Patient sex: F
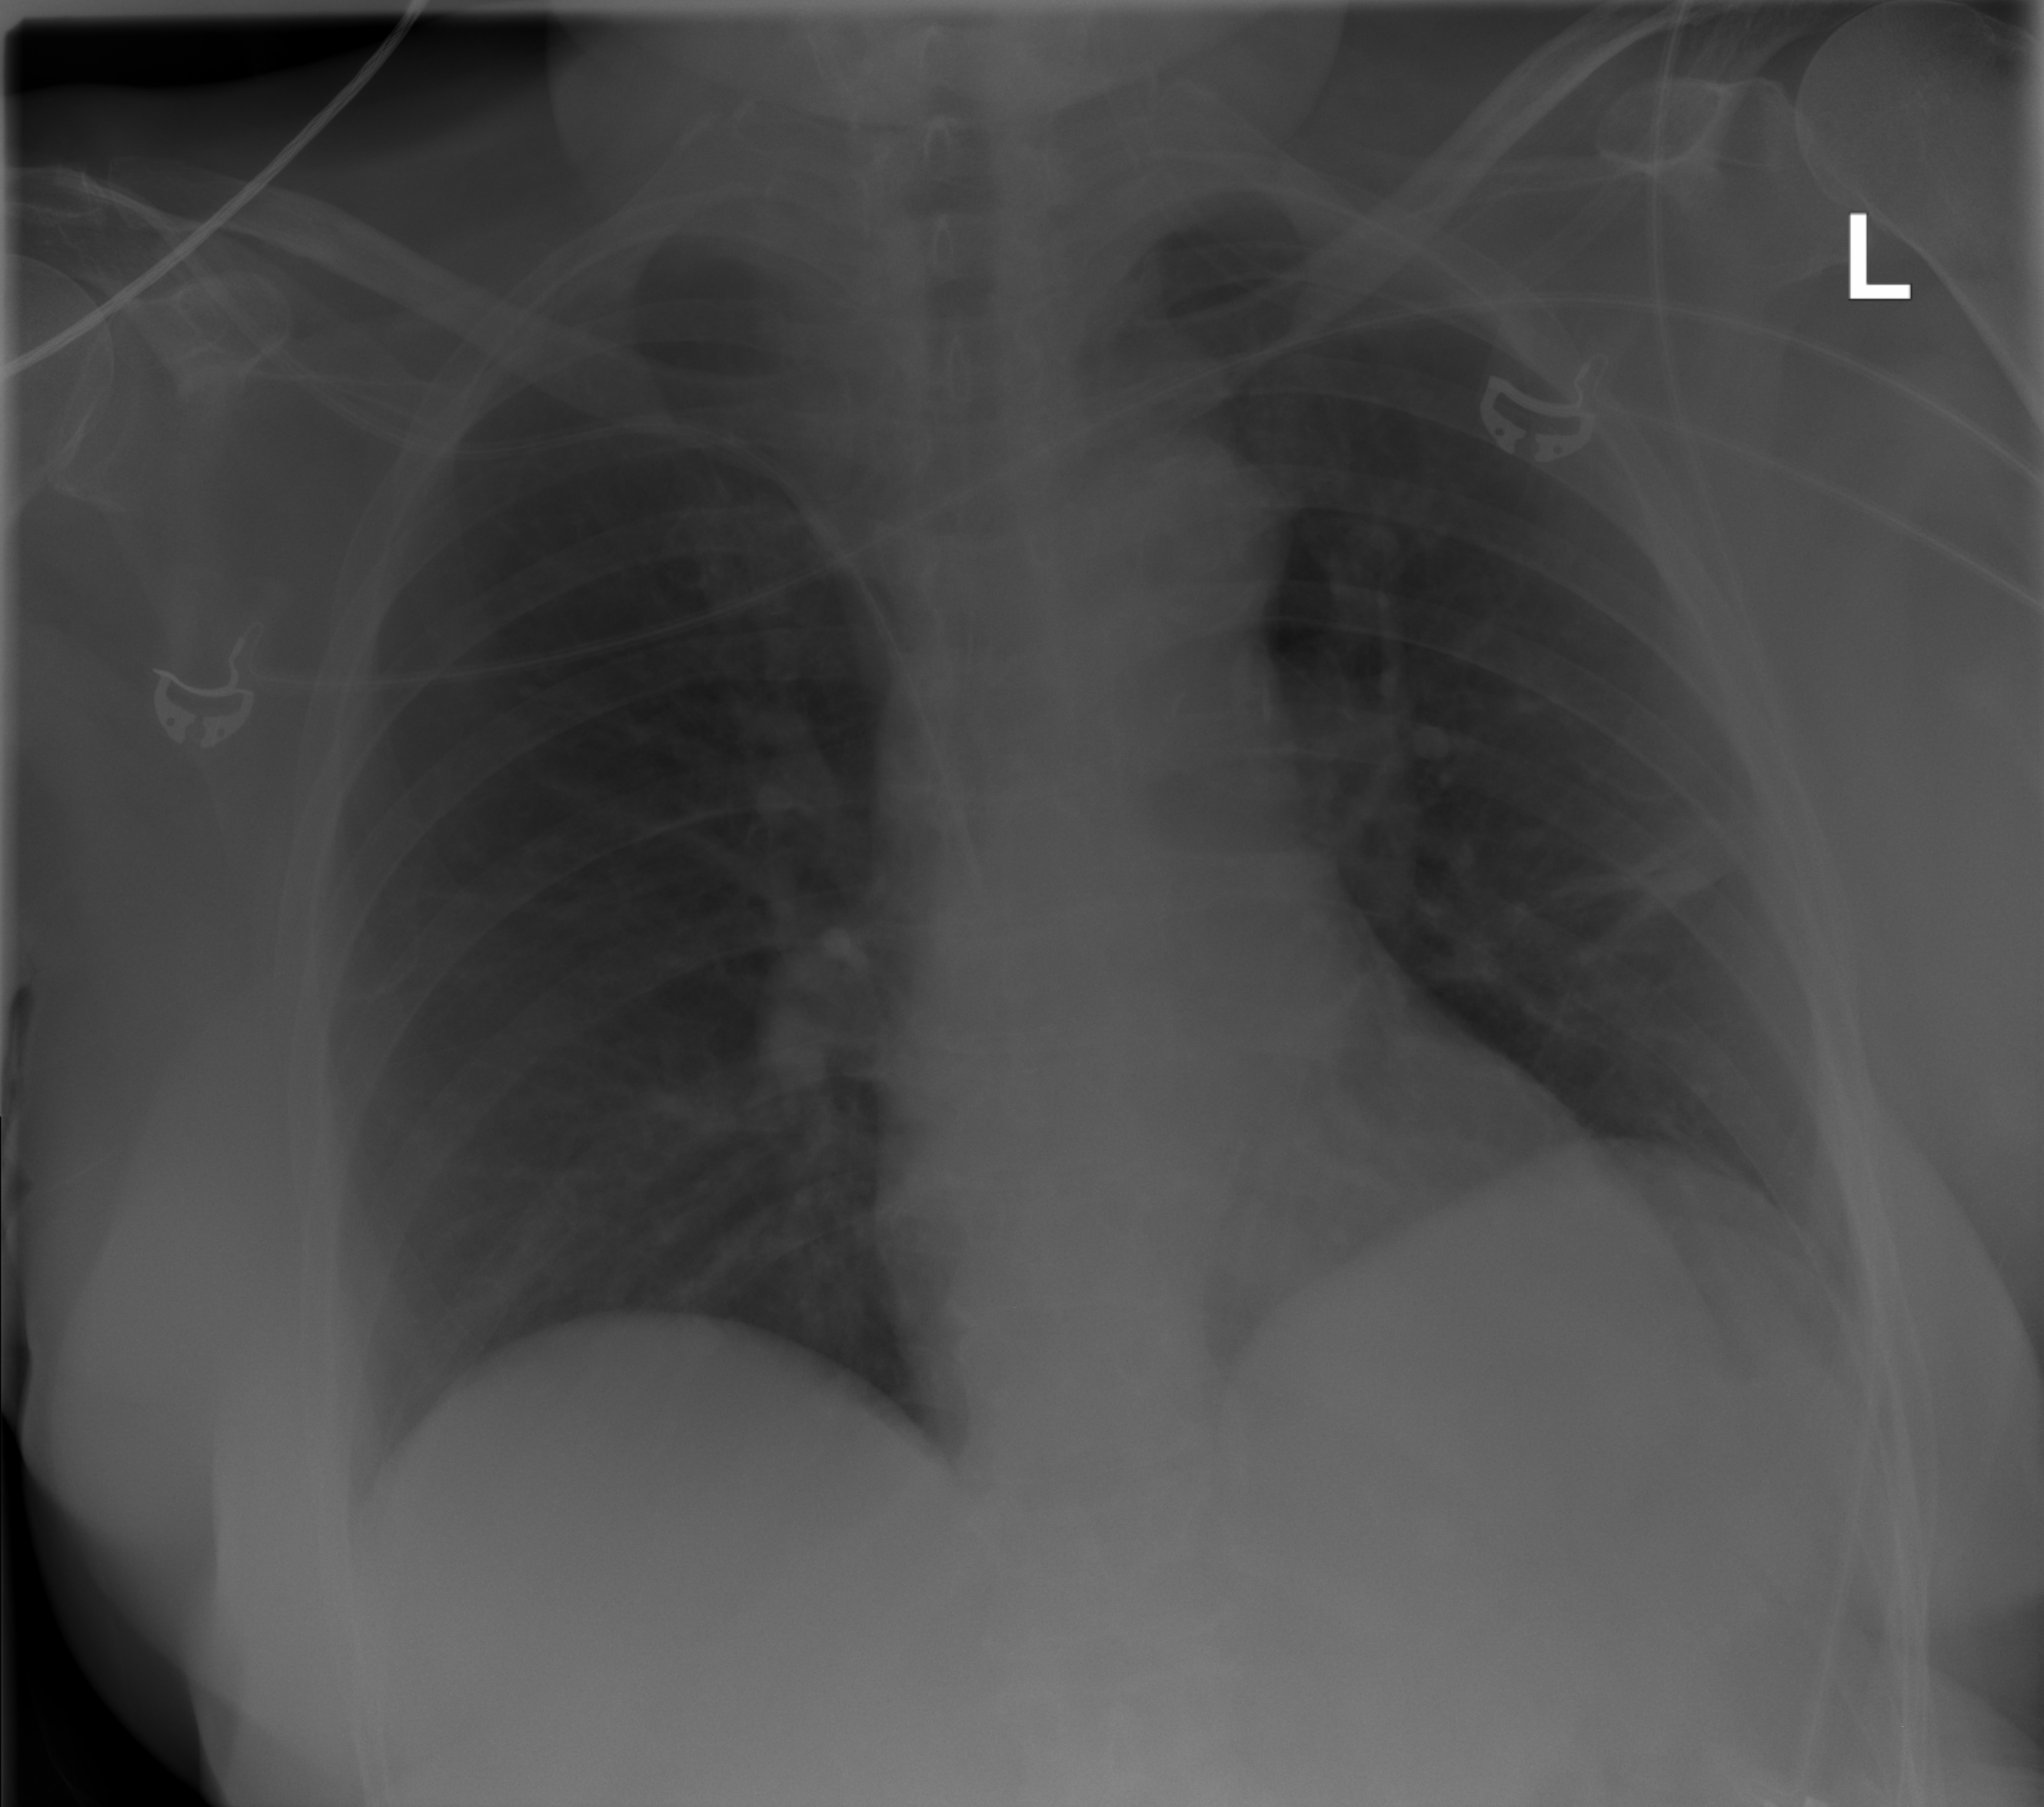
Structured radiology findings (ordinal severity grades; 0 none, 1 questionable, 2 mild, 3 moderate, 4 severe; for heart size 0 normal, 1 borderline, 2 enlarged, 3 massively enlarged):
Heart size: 0
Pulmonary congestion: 0
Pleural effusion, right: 0
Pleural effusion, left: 0
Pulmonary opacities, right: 0
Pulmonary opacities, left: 0
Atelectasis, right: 0
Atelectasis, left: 2